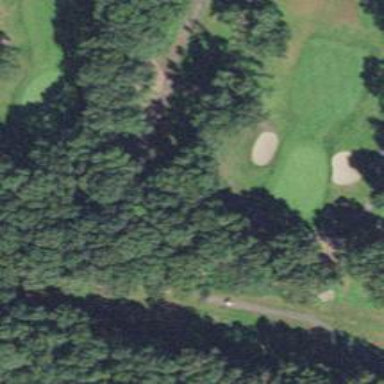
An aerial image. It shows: Service road designated as golf cart path.